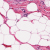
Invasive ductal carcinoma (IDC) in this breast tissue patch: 0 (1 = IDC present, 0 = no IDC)